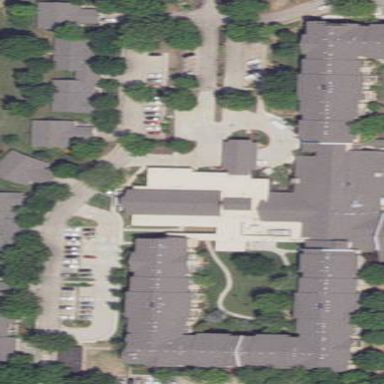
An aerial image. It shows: Commercial building.